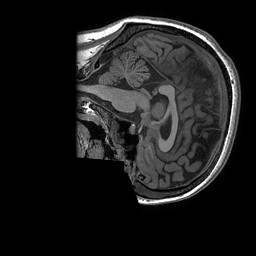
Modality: T1w
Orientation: sagittal
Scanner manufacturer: ge
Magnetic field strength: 3 T
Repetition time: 0.008156 s
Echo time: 0.00318 s